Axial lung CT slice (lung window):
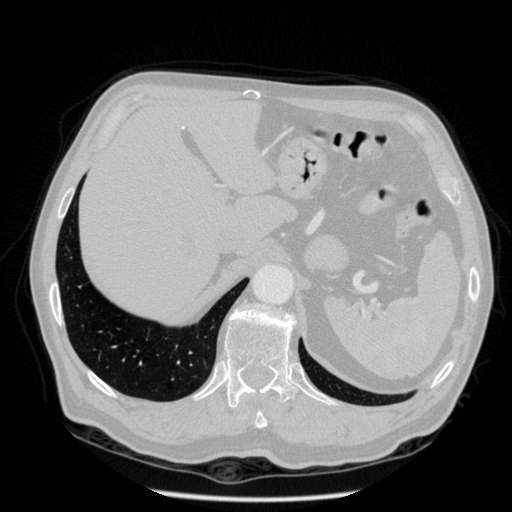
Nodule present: no